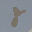
Label: 8